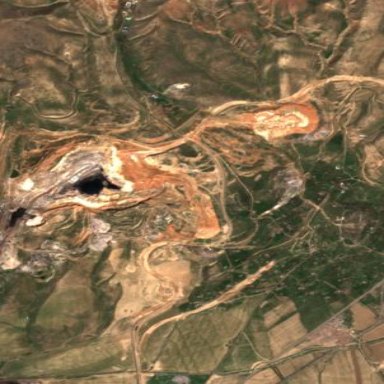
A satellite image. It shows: Quarry area with visible mineshaft.